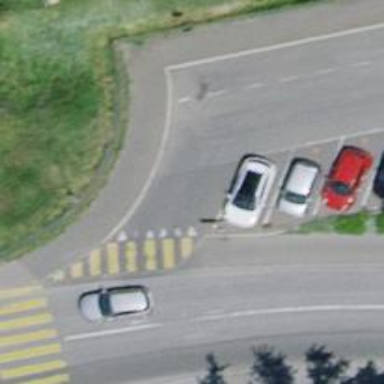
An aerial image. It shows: Kerb serving as barrier.